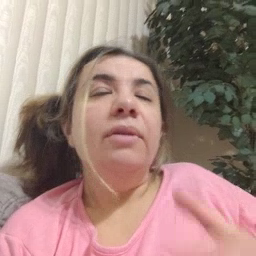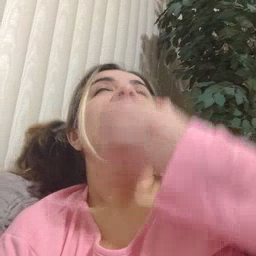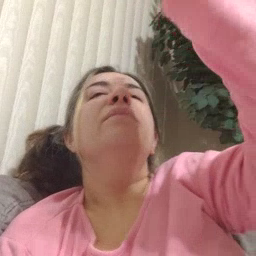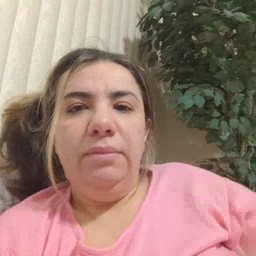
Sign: giraffe